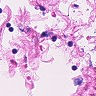
Metastatic tissue present: no